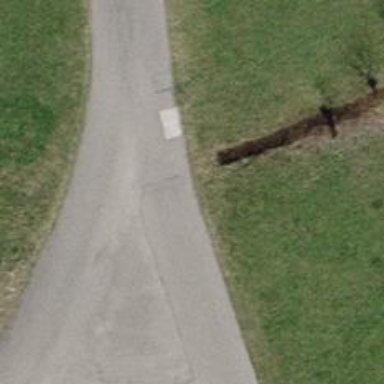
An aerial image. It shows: Culvert tunnel.